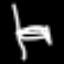
Label: chair